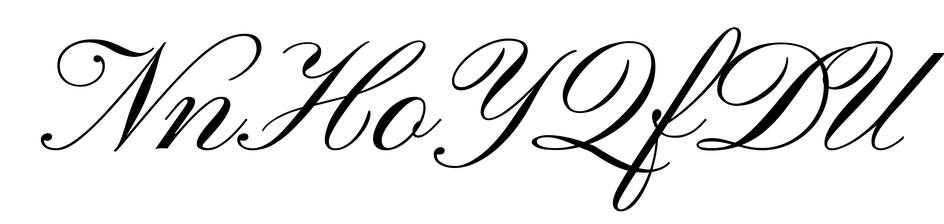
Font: PinyonScript-Regular